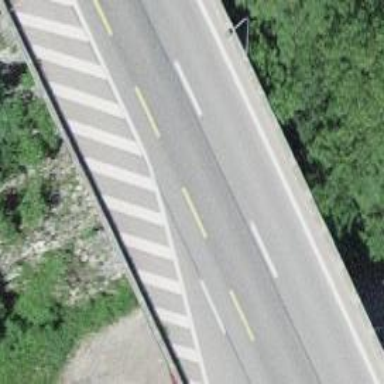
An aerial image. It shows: Trunk highway bridge with asphalt surface.